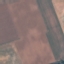
Land use / land cover: AnnualCrop